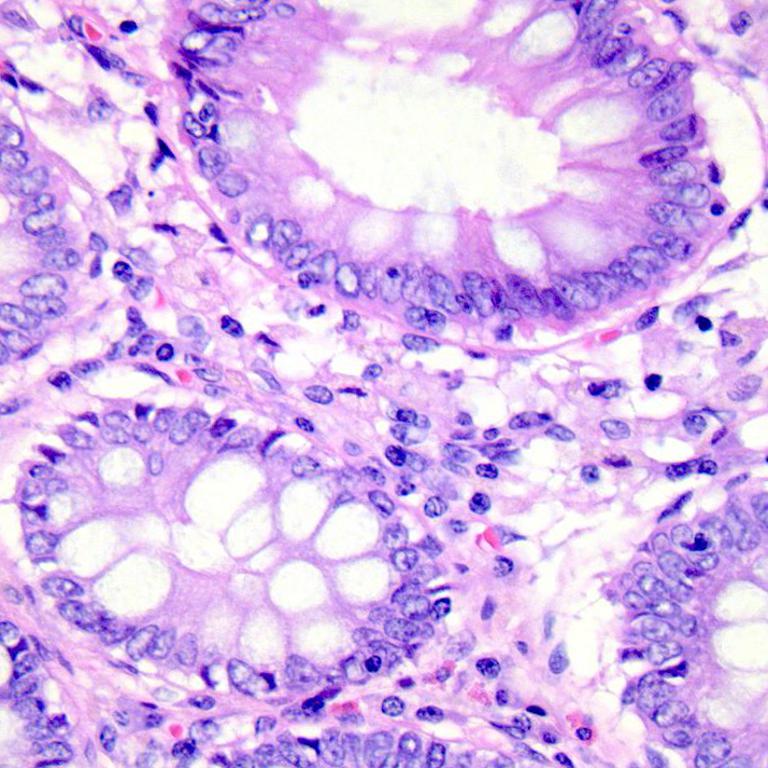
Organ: colon
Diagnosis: benign